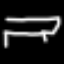
Label: bed